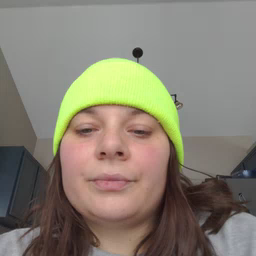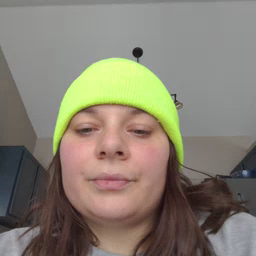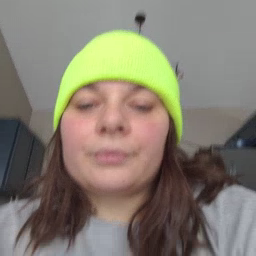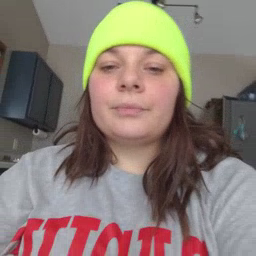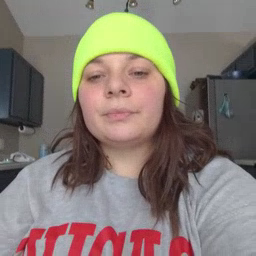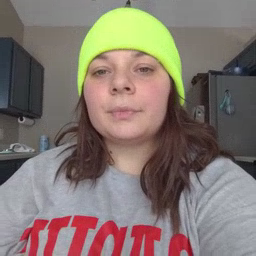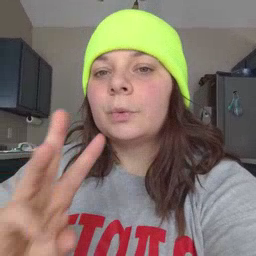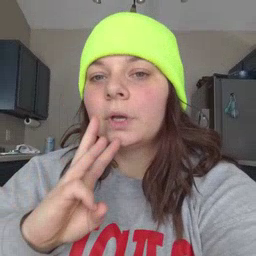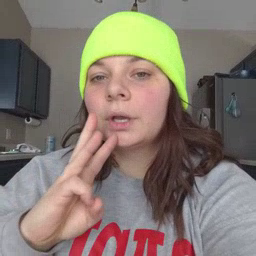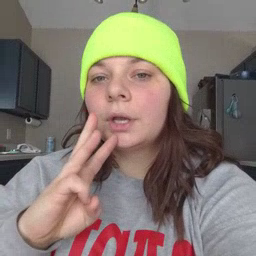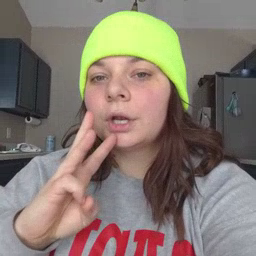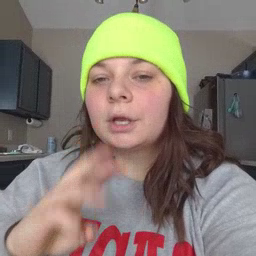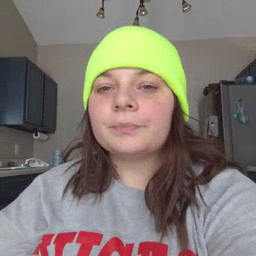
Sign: water